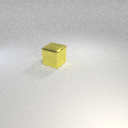
large yellow metal cube